Question: I am continuing to practice with HTML and CSS. I am trying to make an image go the width of the page, centered below the header. For some reason, it won't work when I try options on stretching it. My guess is that there is an option I have yet to come across to do so.
CSS
'''
#header {
height: 80px;
background-color: gray;
margin-bottom: 60px;
}
.container {
}
.MainImage {
background-image:url(computers.jpg);
height: 400px;
background-repeat: no-repeat;
width: 100%;
}
.MainImage img {
position: relative;
background-size: cover;
}
'''
HTML
'''
<body>
<div id = "header">
<div class = "nav">
<!-- container-fluid gives full width container of whole viewport -->
<div class = "container-fluid">
<ul id = "nav" class= "text-left">
<li><a href = "#"><strong>Home</a></li>
<li><a href = "#">Technologies</a></li>
<li><a href = "#">Programs</a></li>
<li><a href = "#">Blog</strong></a></li>
</ul>
<ul id = "nav" class = "text-right">
<li><a href = "#"><strong>Sign Up</a></li>
<li><a href = "#">Sign In</a></li>
<li><a href = "#">Contact</strong></a></li>
</ul>
</div><!-- end container-fluid-->
</div><!--end nav-->
</div> <!-- end header -->
<div id = "Main">
<div class = "MainImage">
</div>
</div><!--end Main-->
</body>
'''
<URL>
UPDATE: my IE 10 image error

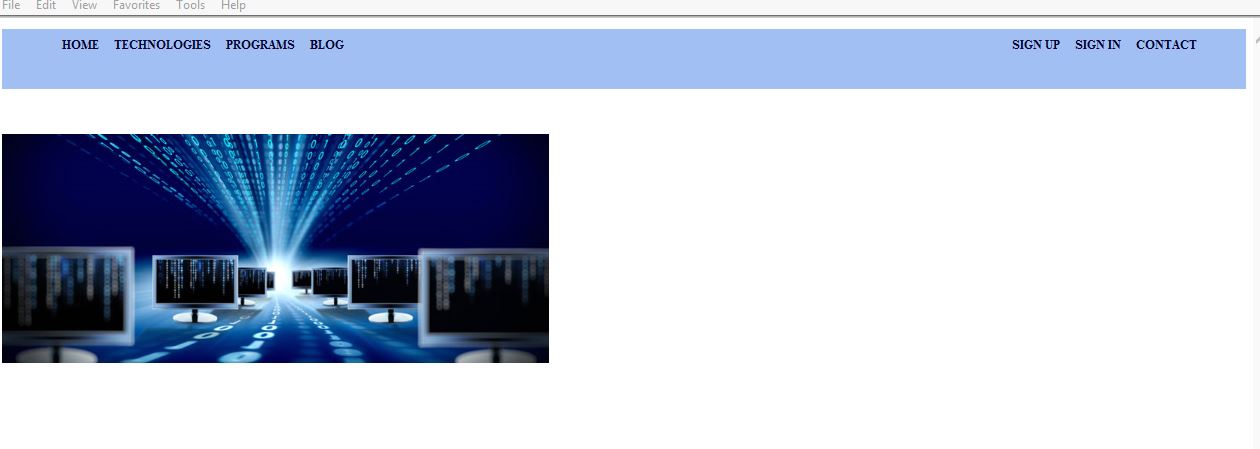
Answer: You need to add 'background-size: 100% auto;' to your '.MainImage' class, like so:
'''
.MainImage {
background-image:url(http://www.onlineuniversities.com/wp-content/uploads/improving-tech-literacy.jpg);
height: 500px;
background-repeat: no-repeat;
background-size: 100% auto;
width: 100%;
}
'''
The 'height' and 'width' properties only affect the container element, not the background image itself.
'100% auto' essentially means the image size should be 100% the width of its container, and the height should scale automatically with the width (where you see two values like this, the first almost always relates to the x axis, with the second relating to the y axis.)
I hope that makes sense?
Example:
<URL>